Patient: sex F, age 73
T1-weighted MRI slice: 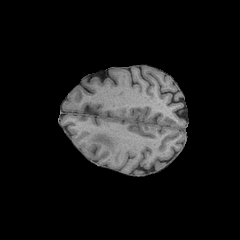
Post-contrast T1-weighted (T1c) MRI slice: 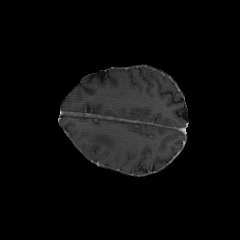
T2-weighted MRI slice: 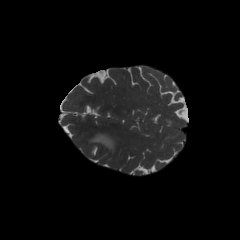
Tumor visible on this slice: yes
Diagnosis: Glioblastoma, IDH-wildtype
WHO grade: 4